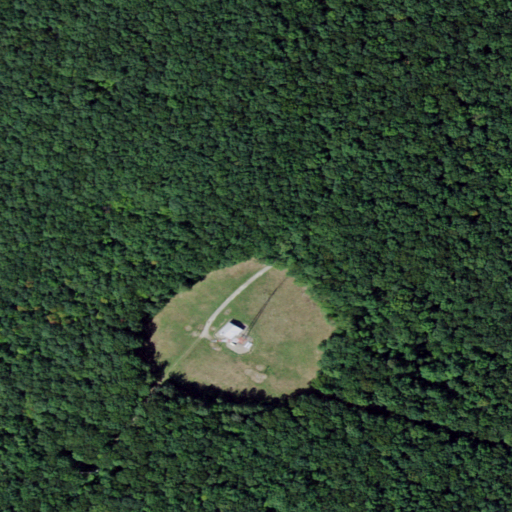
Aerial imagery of mountain in New York named Denmark Hill containing deciduous forest, open development, and pasture